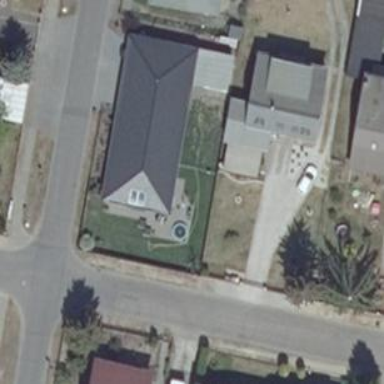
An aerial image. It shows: Detached building.